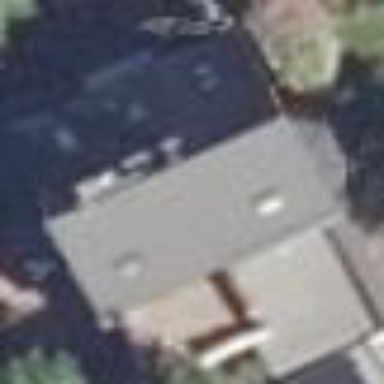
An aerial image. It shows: Detached building with double saltbox roof shape.